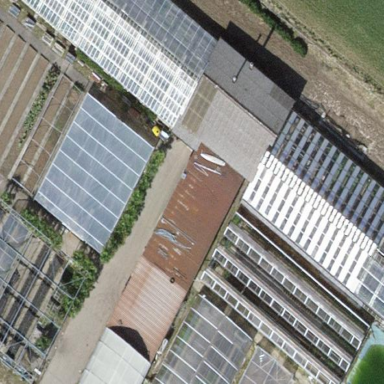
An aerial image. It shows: Greenhouse.